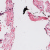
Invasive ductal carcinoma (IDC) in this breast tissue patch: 1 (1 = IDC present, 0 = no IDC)